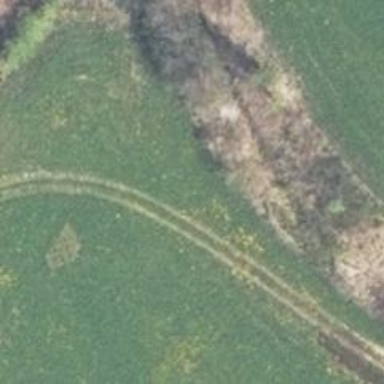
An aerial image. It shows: Dirt track with grade 4 track type.